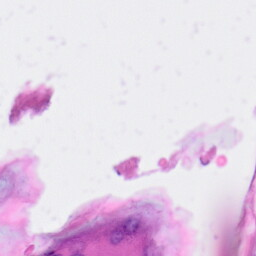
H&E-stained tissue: Skin